Question: I've got a matrix calculator program, but I'm getting the wrong answer for my dot product multiplier.
Here's my multiply subroutine:
'''
subroutine multiply(m1,m2,res,row1,row2,col1,col2)
integer, intent(in) :: row1,row2,col1,col2
real, intent(in), dimension(row1,col1) :: m1
real, intent(in), dimension(row2,col2) :: m2
real, intent(out), dimension(row1,col2) :: res
integer :: i,j,k
do i = 1, col2
do j = 1, col1
res(j, i) = 0
enddo
do j = 1, col1
do k = 1, row1
res(k, i) = res(k, i) + m1(k, j)*m2(j, i)
enddo
enddo
enddo
'''
And here's my output, just in case that's the problem.
'''
subroutine output(r,c,matrix,name)
integer, intent(in) :: r
integer, intent(in):: c
character(len=10) :: name
real, intent(out), dimension(3,3) :: matrix
integer i,j
print *,name
do i = 1, r
write(*,"(100F6.1)") ( matrix(i,j), j=1,c )
enddo
end subroutine
'''
If it helps, it works excellently for a 3x3 matrix, but not for two rectangular matrix. Here's what happens when I do a 2x3 * 3x2 matrix. At this point, i'm desperate for help. Anything you could suggest would be great. Thanks!

EDIT: Here's all of my code in its current state with your suggestions.
'''
PROGRAM G6P5
integer :: r1,r2,c1,c2,i,j,k,s
real :: input
real, dimension (3,3) :: mat1, mat2, rmat
write (*,*) 'Please make a selection:'
write (*,*) 'Enter 1 to add matrices'
write (*,*) 'Enter 2 to subtract matrices'
write (*,*) 'Enter 3 to multiply matrices'
write (*,*) 'Enter 4 to transpose a matrix'
write (*,*) 'Enter 5 to quit'
read *, s
select case (s)
case (1)
print *, 'Enter # of rows & columns (1-10) (ex. 3 3 = 3x3)'
read *, r1,c1
print *, 'Matrix 1:'
call fillmatrix(r1,c1,mat1)
r2 = r1
c2 = c1
print *, 'Matrix 2:'
call fillmatrix(r2,c2,mat2)
call output(r1,c1,mat1,'Matrix 1: ')
call output(r2,c2,mat2,'Matrix 2: ')
rmat = mat1+mat2
call output(r1,c1,rmat,'Sum: ')
case (2)
print *, 'Enter # of rows & columns (1-10) (ex. 3 3 = 3x3)'
read *, r1,c1
print *, 'Matrix 1:'
call fillmatrix(r1,c1,mat1)
r2 = r1
c2 = c1
print *, 'Matrix 2:'
call fillmatrix(r2,c2,mat2)
rmat = mat1-mat2
call output(r1,c1,mat1,'Matrix 1: ')
call output(r2,c2,mat2,'Matrix 2: ')
call output(r1,c1,rmat,'Sum: ')
case (3)
print *, 'Enter # of rows & columns for matrix 1'
print *, '(1 through 10, ex: 3 3 = 3x3)'
read *, r1,c1
print *, 'Matrix 1:'
call fillmatrix(r1,c1,mat1)
print *, 'Enter # of rows & columns for matrix 2'
print *, '(1 through 10, ex: 3 3 = 3x3)'
read *, r2,c2
print *, 'Matrix 2:'
call fillmatrix(r2,c2,mat2)
if (c1.eq.r2) then
call multiply(mat1,mat2,rmat,r1,r2,c1,c2)
call output(r1,c1,mat1,'Matrix 1: ')
call output(r2,c2,mat2,'Matrix 2: ')
call output(r1,c2,rmat,'Product: ')
end if
case (4)
print *, 'Enter # of rows & columns for matrix 1'
print *, '(1 through 10, ex: 3 3 = 3x3)'
read *, r1,c1
print *, 'Matrix 1:'
call fillmatrix(r1,c1,mat1)
call transpose(mat1,rmat,r1,c1)
call output(r1,c1,rmat,'Transpose:')
case (5)
print *,'5'
case default
print *,'default'
end select
! call fillmatrix(rows,columns,mat1)
! write (*,*) matrix1
END PROGRAM
subroutine fillmatrix(r,c,matrix)
integer, intent(in) :: r
integer, intent(in):: c
real, intent(out), dimension(3,3) :: matrix
integer i,j
do i=1,r
do j = 1,c
write (*,'(A,I2,A,I2,A)') 'Enter value (',i,',',j,').'
read*, matrix(i,j)
enddo
enddo
end subroutine
subroutine multiply(m1,m2,res,row1,row2,col1,col2)
integer, intent(in) :: row1,row2,col1,col2
real, intent(in), dimension(row1,col1) :: m1
real, intent(in), dimension(row2,col2) :: m2
real, intent(out), dimension(row1,col2) :: res
integer :: i,j,k
res = 0
do i = 1, row1
do j = 1, col2
do k = 1, col1 ! col1 must equal row2
res(i, j) = res(i, j) + m1(i, k)*m2(k, j)
enddo ! k
enddo ! j
enddo ! i
end subroutine
subroutine transpose(m1,res,row,col)
integer, intent(in) :: row,col
real, intent(in), dimension(row,col) :: m1
real, intent(out), dimension(row,col) :: res
integer :: i,j,k
do i = 1,col
do j = 1,row
res(i,j) = m1(j,i)
enddo
enddo
end subroutine
subroutine output(r,c,matrix,name)
integer, intent(in) :: r
integer, intent(in):: c
character(len=10) :: name
real, intent(in), dimension(r,c) :: matrix
integer i,j
print *,name
do i = 1, r
write(*,"(100F6.1)") ( matrix(i,j), j=1,c )
enddo
end subroutine
'''
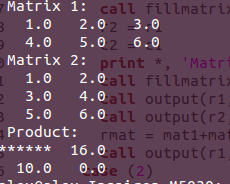
Answer: You seem to have the indexing a little confused. Try this.
'''
res = 0
do i = 1, col2
do j = 1, row1
do k = 1, col1
res(j, i) = res(j, i) + m1(j, k)*m2(k, i)
enddo
enddo
enddo
'''
---
I also notice that in your 'output' routine you have the line
'''
real, intent(out), dimension(3,3) :: matrix
'''
If you are sending 'matrix' into this routine, it should be 'intent(in)'. Also, if you are printing a 2x2 matrix, then the 'dimension(3,3)' is also incorrect. You should change this line to
'''
real, intent(in) :: matrix(r,c)
'''
---
One last thing you might consider. Your matrix is always 3x3, but you are not always using all the elements. That is why you pass the number of rows and columns to the subroutines. The issue here is that the actual size of the matrix needs to match these numbers. To do this, you need to use the slice notation.
Instead of
'''
call sub(2,2,mat)
'''
use
'''
call sub(2,2,mat(1:2,1:2))
'''
This is because the first method is essentially equivalent to
'''
call sub(2,2,mat(1:3,1:3))
'''
Which will result in a mismatch between what you are passing to the subroutine and what the subroutine expects. This can cause funny things to happen, as you saw.